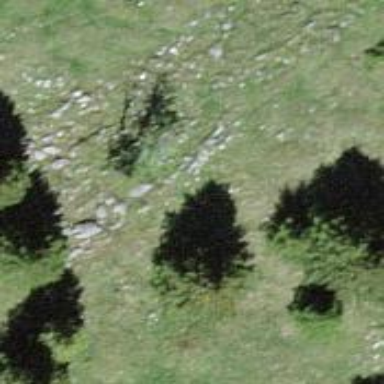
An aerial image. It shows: Needle-leaved tree in its natural environment.